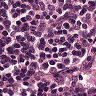
Metastatic tissue present: no